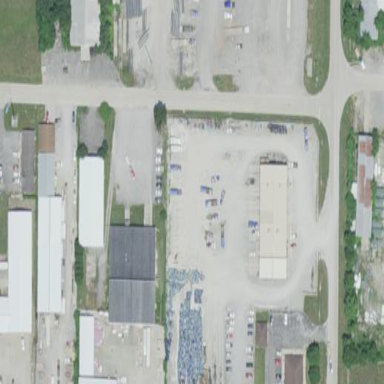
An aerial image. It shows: Waste transfer station.